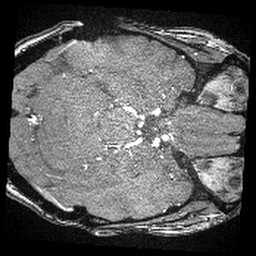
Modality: angio
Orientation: axial
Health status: ill
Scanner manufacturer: siemens
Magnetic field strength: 3 T
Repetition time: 0.022 s
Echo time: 0.00401 s